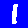
Digit: 1